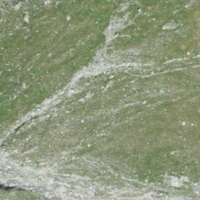
EUNIS habitat code: 23
Species observed at this site:
Rumex alpinus